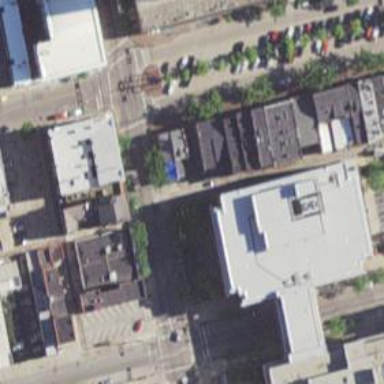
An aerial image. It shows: Alley classified as service road.